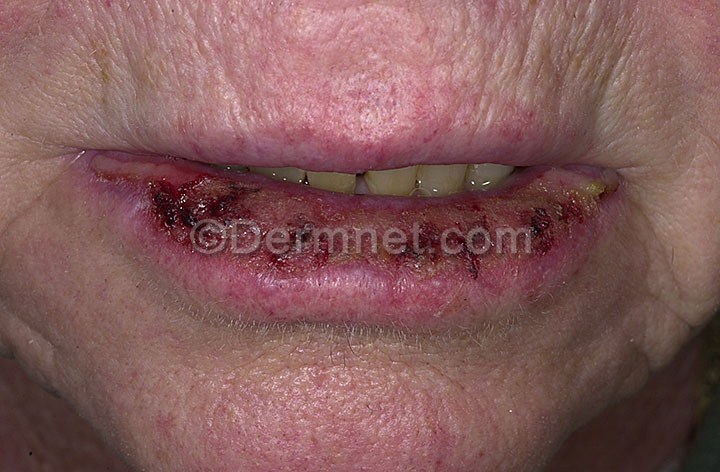
Disease: Actinic Keratosis Basal Cell Carcinoma and other Malignant Lesions